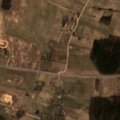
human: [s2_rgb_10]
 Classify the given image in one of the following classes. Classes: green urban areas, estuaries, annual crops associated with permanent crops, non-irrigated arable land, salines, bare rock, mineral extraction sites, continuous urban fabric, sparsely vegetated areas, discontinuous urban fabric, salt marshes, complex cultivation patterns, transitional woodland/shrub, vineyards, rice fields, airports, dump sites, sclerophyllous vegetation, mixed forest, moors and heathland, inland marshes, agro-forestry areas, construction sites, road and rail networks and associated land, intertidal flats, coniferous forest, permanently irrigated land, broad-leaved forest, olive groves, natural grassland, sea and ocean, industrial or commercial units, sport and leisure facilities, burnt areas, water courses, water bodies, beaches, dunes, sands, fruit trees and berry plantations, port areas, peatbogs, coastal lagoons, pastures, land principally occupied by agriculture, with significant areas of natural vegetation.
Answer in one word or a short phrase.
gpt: non-irrigated arable land, pastures, complex cultivation patterns, land principally occupied by agriculture, with significant areas of natural vegetation, mixed forest